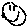
Label: smiley face